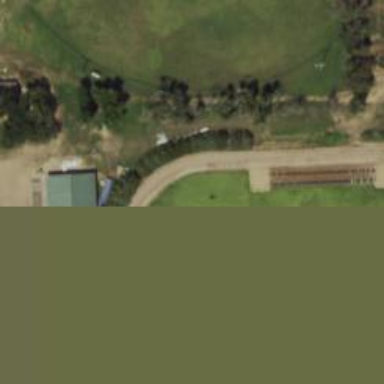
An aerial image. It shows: Track located within leisure land area.